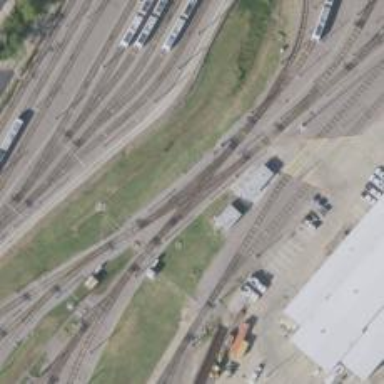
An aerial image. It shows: Railway crossing.